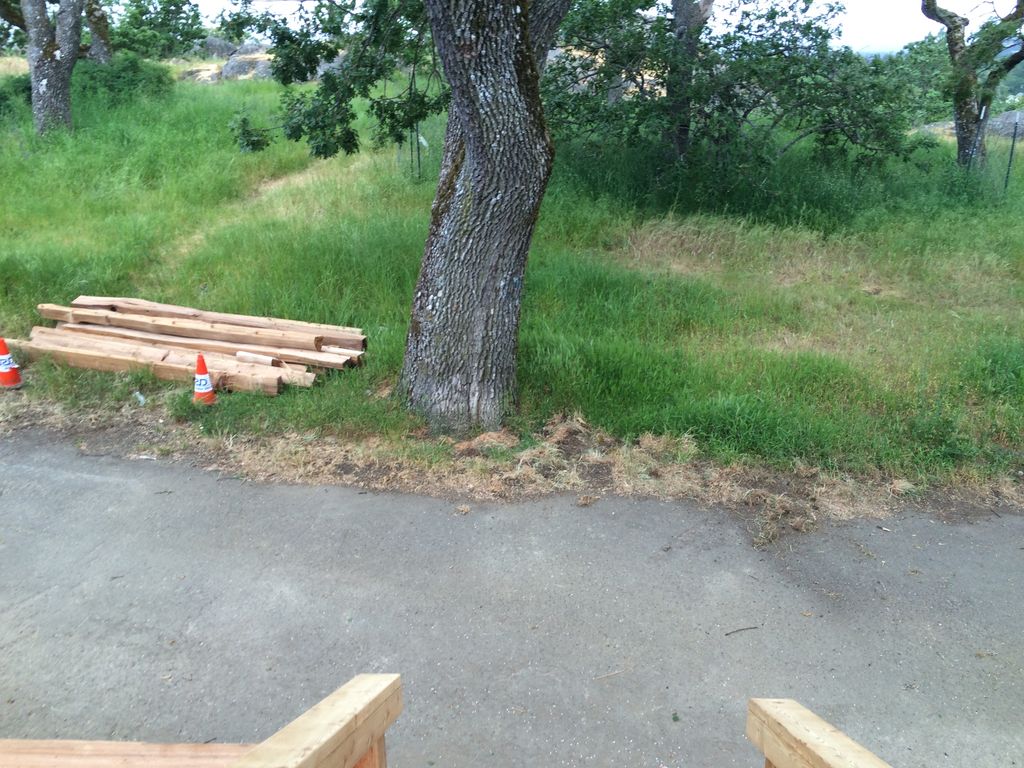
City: victoria